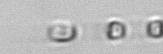
Label: Skeletonema